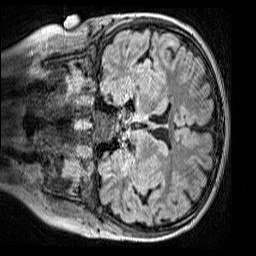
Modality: FLAIR
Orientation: coronal
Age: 11
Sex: male
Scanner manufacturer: siemens
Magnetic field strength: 3 T
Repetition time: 5 s
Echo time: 0.388 s